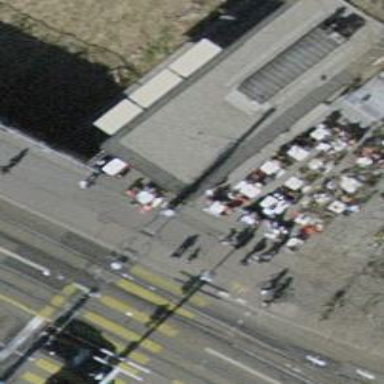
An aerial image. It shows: Asphalt sidewalk path.